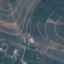
Label: PermanentCrop